Field crop: tomato
Growth stage: 1
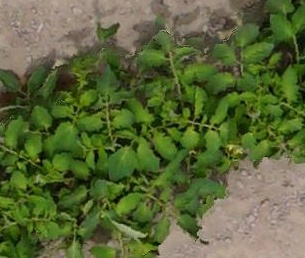
Species: tomato